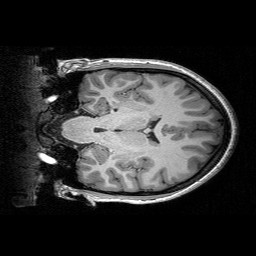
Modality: T1w
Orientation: coronal
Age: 16
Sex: female
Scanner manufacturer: siemens
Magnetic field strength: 3 T
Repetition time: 2.53 s
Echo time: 0.00297 s